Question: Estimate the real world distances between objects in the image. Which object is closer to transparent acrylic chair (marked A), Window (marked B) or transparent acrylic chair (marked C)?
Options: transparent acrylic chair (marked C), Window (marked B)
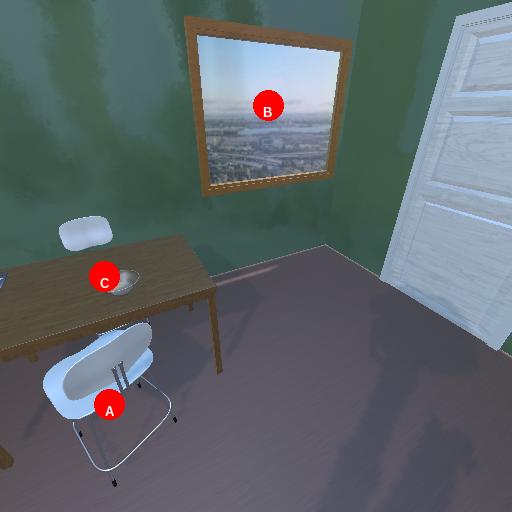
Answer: transparent acrylic chair (marked C)